Question: I just downloaded and attempted to install the iOS 7 beta, but when I try to activate the device, I'm getting an error:
> We're unable to complete your activation. This device is not registered as part of the iPhone Developer Program. If you are a member of the Program, please register your device in the iPhone Developer Program Portal.
However, I am registered. Here's a screenshot of my devices page:
Am I missing something?
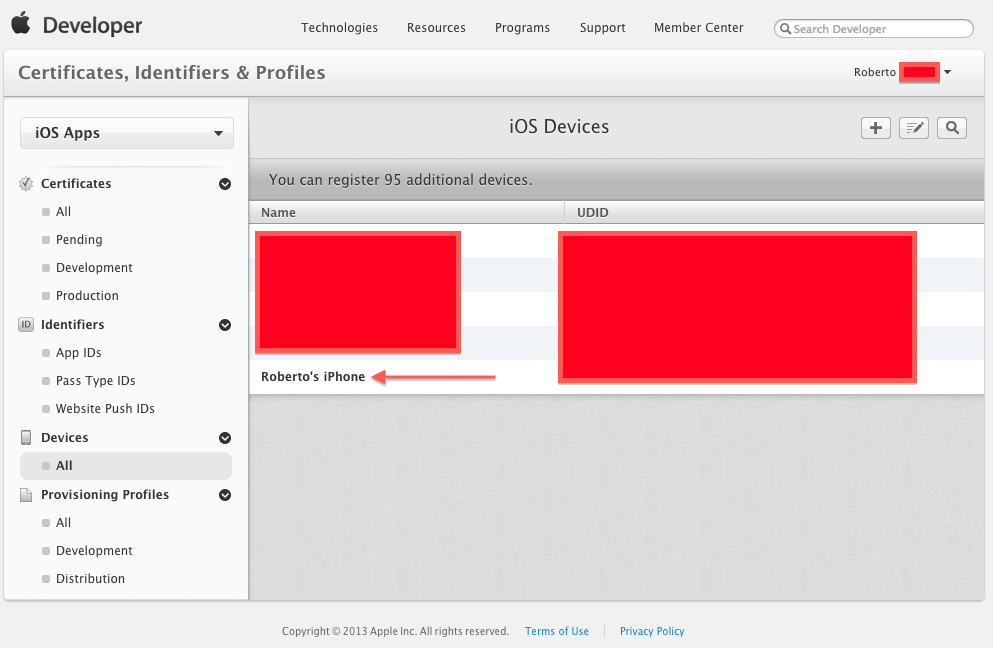
Answer: This solution is working for many people (including myself).
1. Make sure you actually do add your device [I actually hadn't] (log into apple developers -> members center -> certificates, identifiers, and profiles -> devices -> + button)
2. Download an old version of iOS (I used this link: http://www.mashinglab.com/download-ios-6-1-4-ipsw-file-for-iphone-5-ipad-ipod-touch-direct-links/)
3. Put your phone into DFU Mode (http://theiphonewiki.com/wiki/DFU_Mode)
4. In iTunes, hold down the option button and click restore, and browse for the file you downloaded in step 2.
5. Wait for it to restore to older version.
6. In iTunes, hold down the option button and click update (not restore!), and browse for the file you downloaded from the apple developer page for iOS 7.